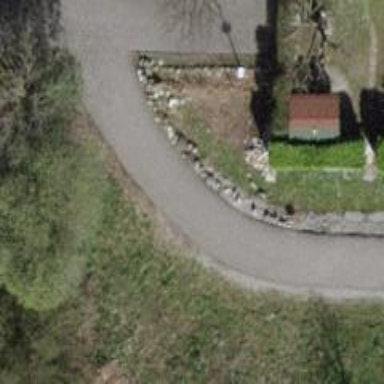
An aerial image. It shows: Paved cycleway with grade 1 track type.